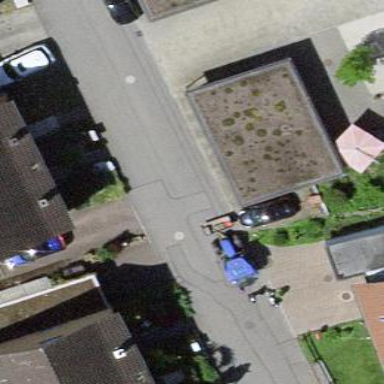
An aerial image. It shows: Garage building.